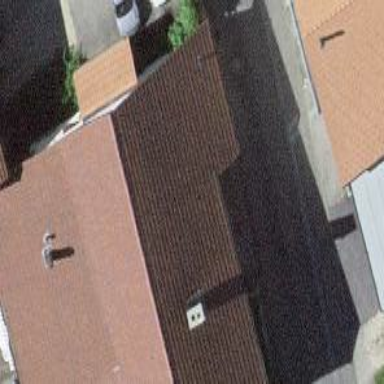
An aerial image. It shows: Residential building.